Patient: sex M, age 48
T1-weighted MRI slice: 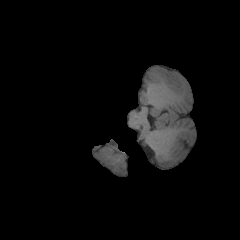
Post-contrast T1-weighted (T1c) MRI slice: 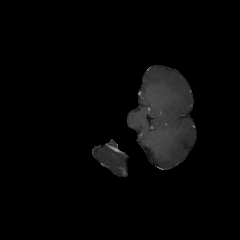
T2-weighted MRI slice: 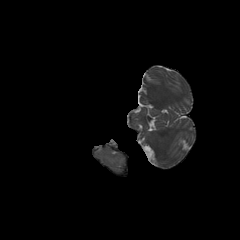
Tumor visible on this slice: no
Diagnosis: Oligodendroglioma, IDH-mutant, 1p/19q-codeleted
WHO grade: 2